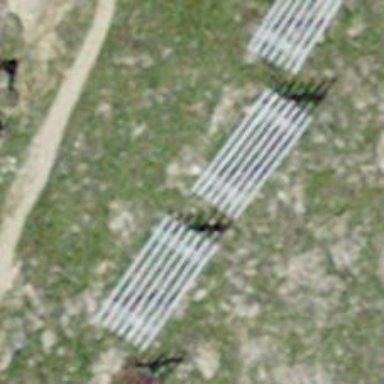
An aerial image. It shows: Snow fence that is man-made.